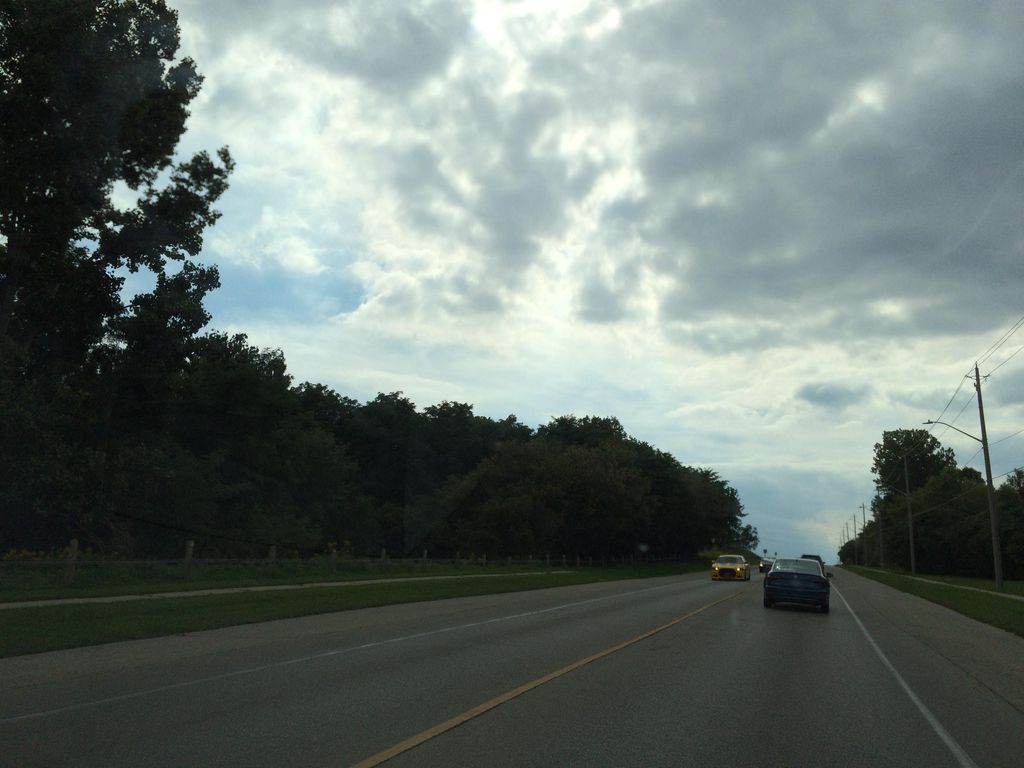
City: kitchener-waterloo